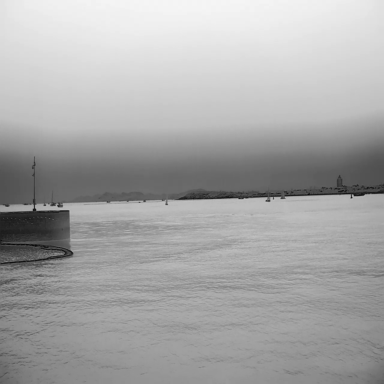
There are 16 objects shown in the infrared image, including six sailboats, nine canoes, and a container_ship.